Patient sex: F
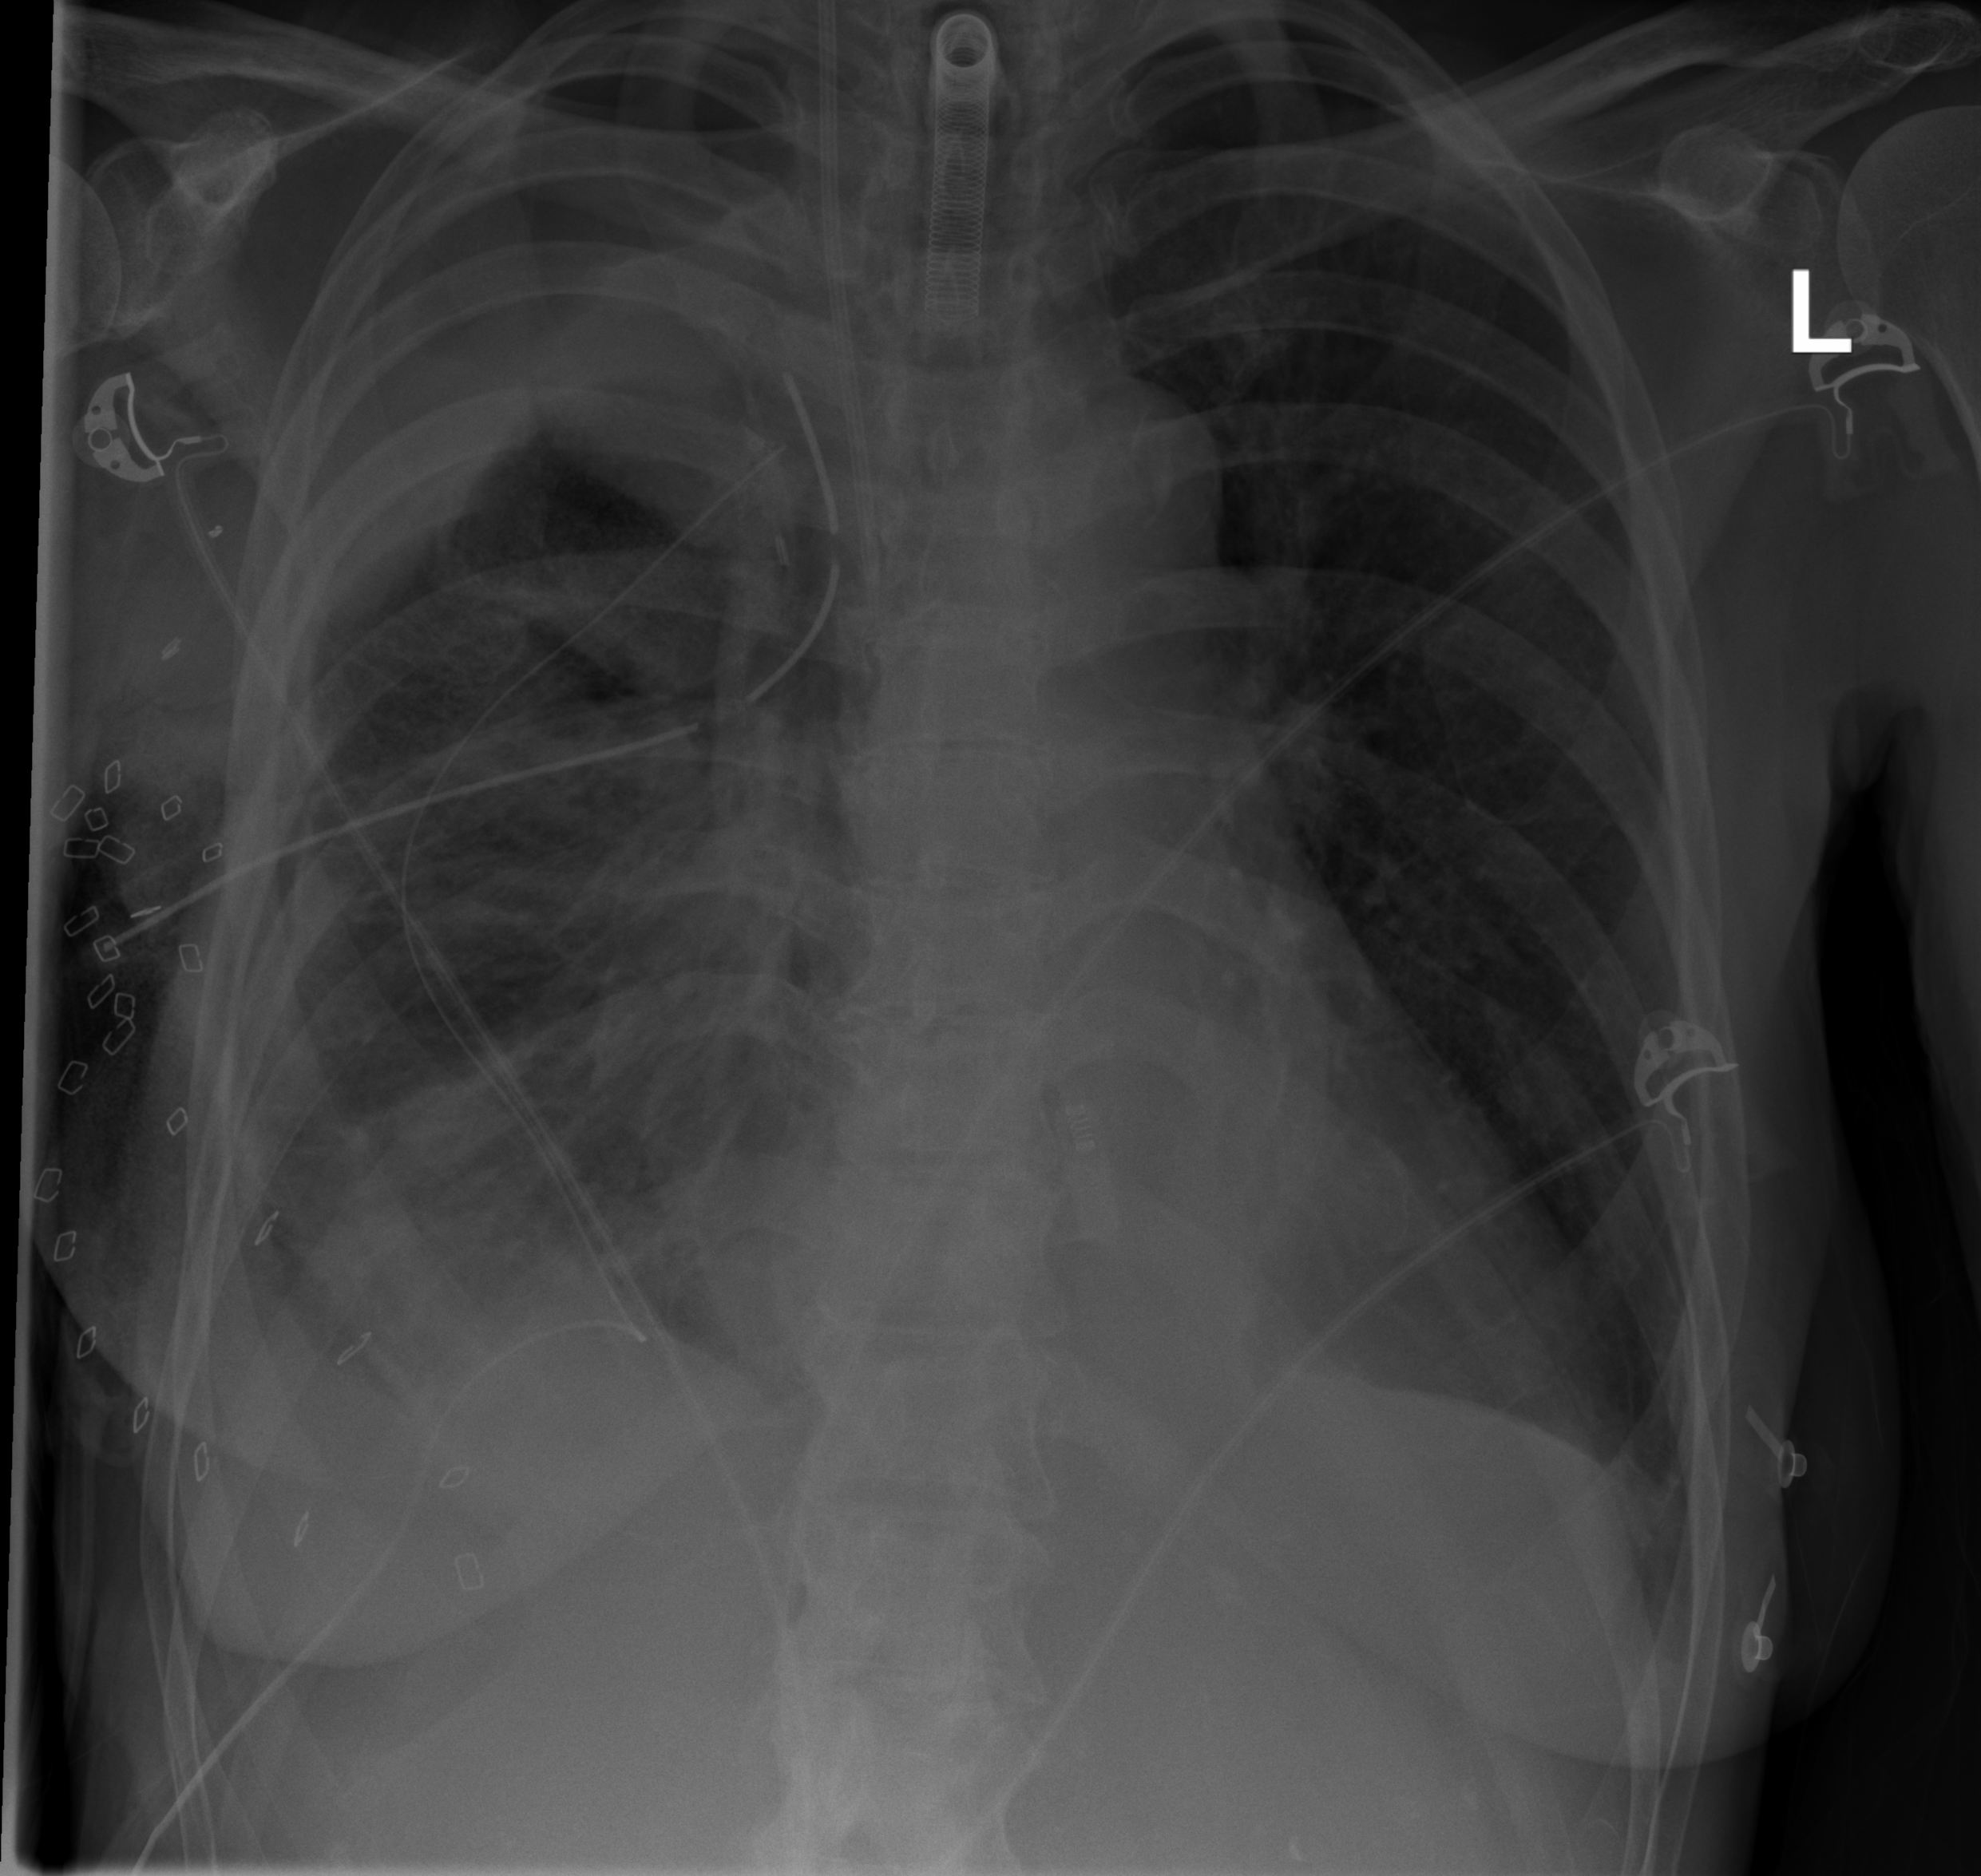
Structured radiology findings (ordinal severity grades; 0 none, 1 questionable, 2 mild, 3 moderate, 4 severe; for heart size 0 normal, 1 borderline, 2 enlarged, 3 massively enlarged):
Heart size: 2
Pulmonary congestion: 1
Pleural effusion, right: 3
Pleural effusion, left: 2
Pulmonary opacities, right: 2
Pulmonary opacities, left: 2
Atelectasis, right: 3
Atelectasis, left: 2